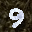
Label: 9